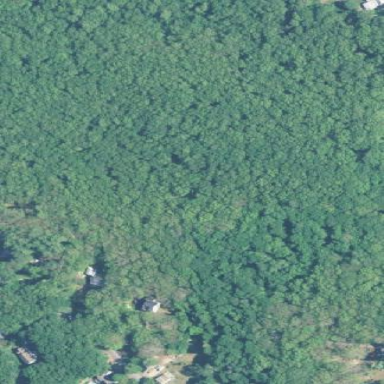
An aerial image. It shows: Woodland consisting of broadleaved trees.